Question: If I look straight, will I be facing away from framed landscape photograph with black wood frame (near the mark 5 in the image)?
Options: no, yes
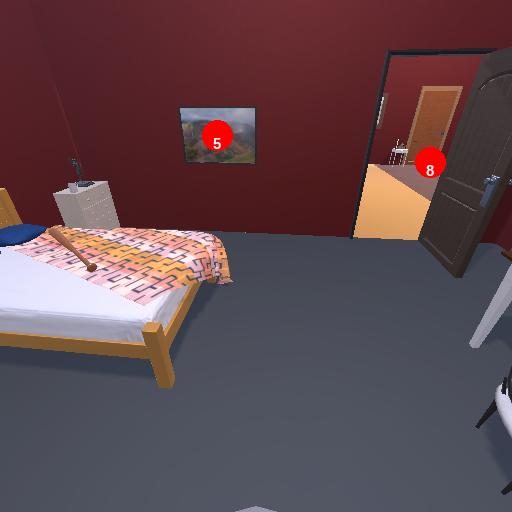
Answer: no